Question: I have a data frame as shown in image:

I want an output similar to the 'Value' Column.
What it means is for every value in column 'A', there can only be one and only one value in column 'B'.
Even if value in column 'A' repeats, the value in column 'B' should also repeat.
Please help
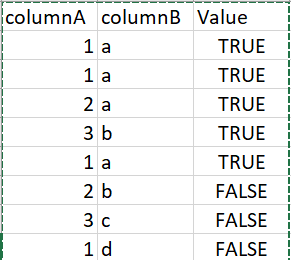
Answer: Use <URL> to set the first 'B' value encountered for each 'A' value to each row then test if this first value is equal to 'B' value.
'''
df['V'] = df['B'] == df.groupby('A')['B'].transform('first')
'''
Output:
'''
>>> df
A B V
0 1 a True
1 1 a True
2 2 a True
3 3 b True
4 1 a True
5 2 b False
6 3 c False
7 1 d False
'''
Details:
'''
>>> df.groupby('A')['B'].transform('first')
0 a
1 a
2 a
3 b
4 a
5 a
6 b
7 a
Name: B, dtype: object
'''